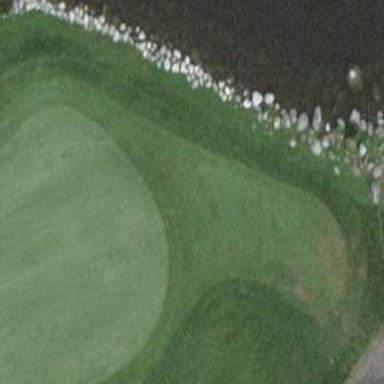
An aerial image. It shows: Grassy area designated as golf fairway.